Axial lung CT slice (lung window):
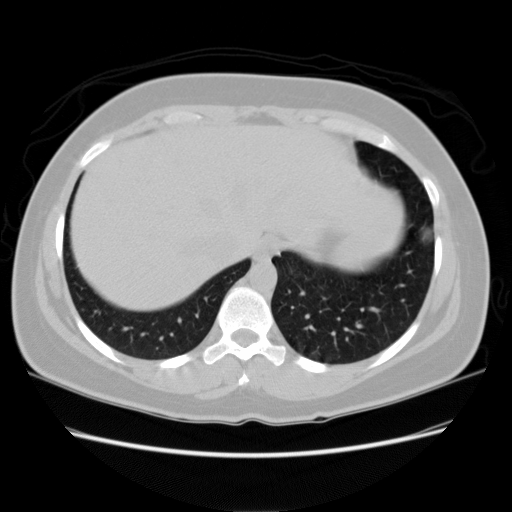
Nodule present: yes
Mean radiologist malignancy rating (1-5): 4.25